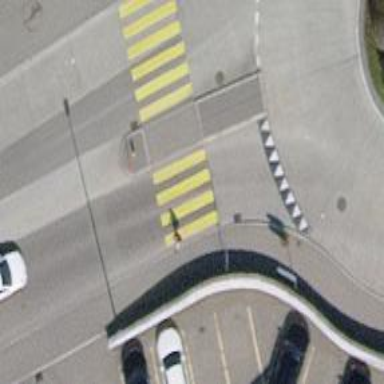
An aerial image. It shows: Kerb serving as barrier.